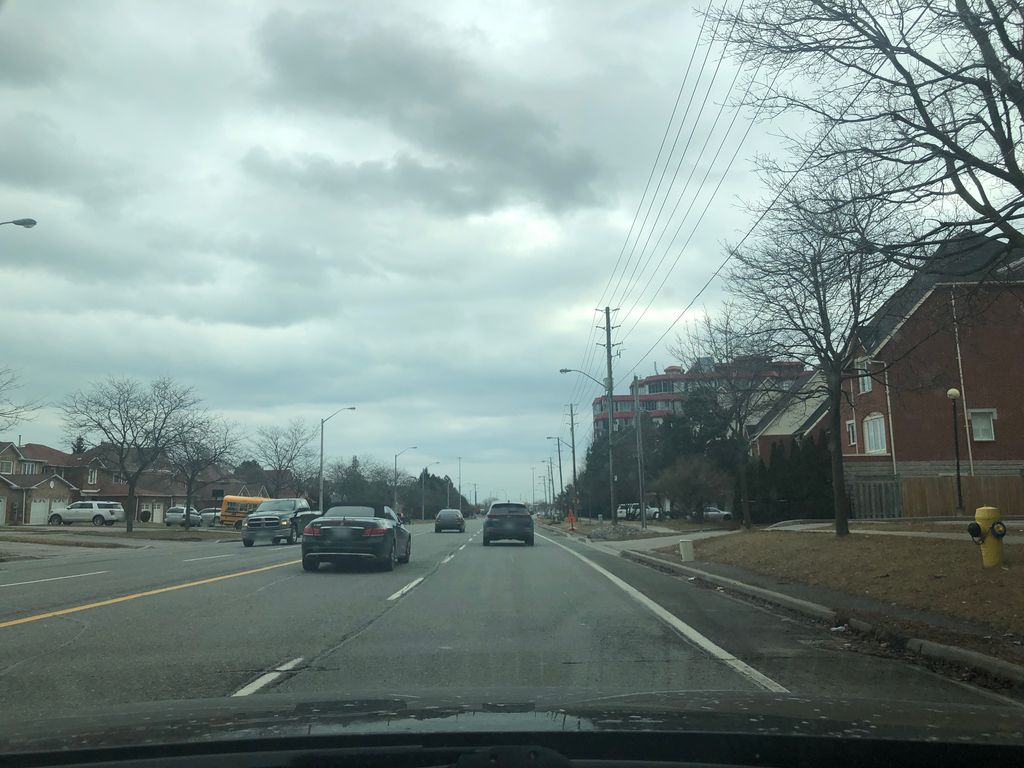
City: toronto